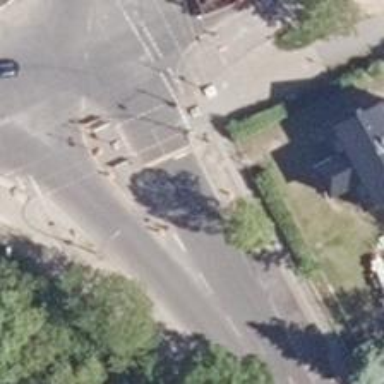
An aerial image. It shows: Uncontrolled zebra crossing on the road.